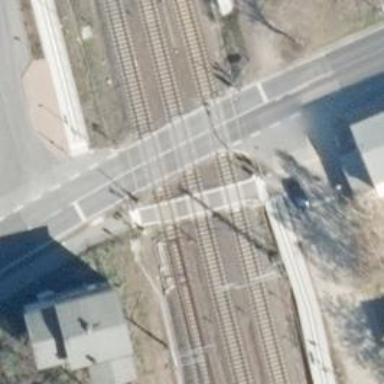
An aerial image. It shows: Railway level crossing.